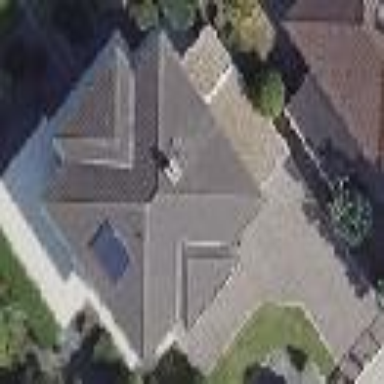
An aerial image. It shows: Hipped roof on residential building.